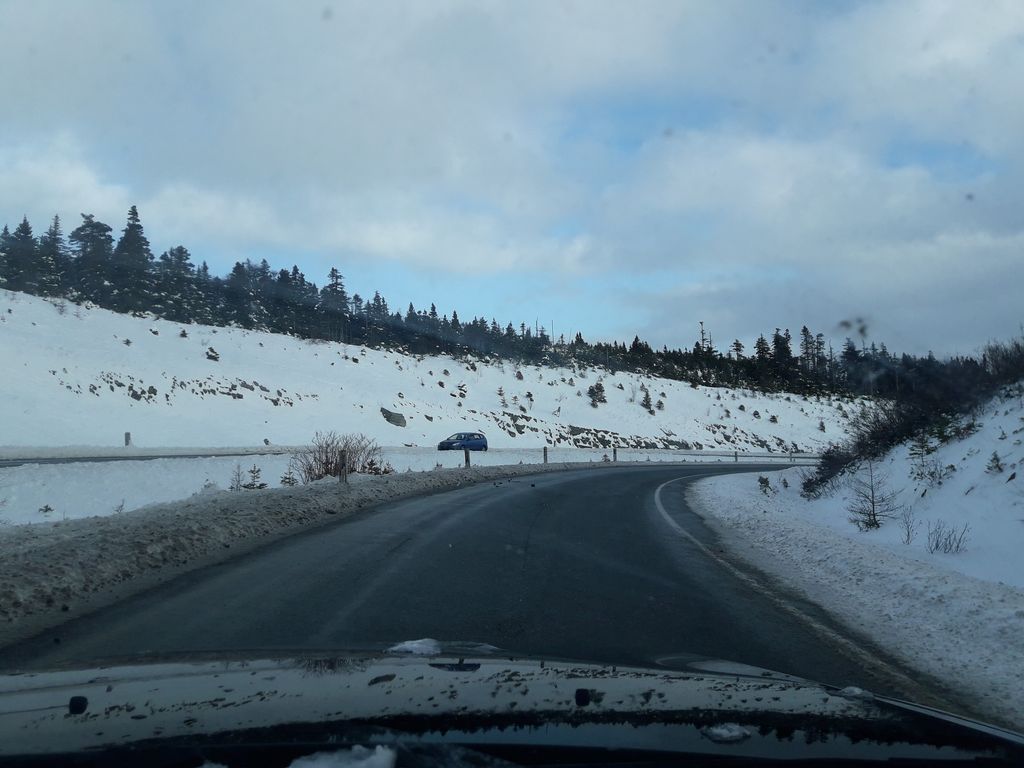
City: st_johns